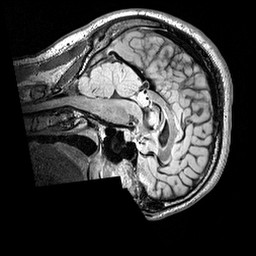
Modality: FLAIR
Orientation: sagittal
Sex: male
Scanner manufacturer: siemens
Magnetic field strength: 3 T
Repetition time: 5 s
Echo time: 0.395 s